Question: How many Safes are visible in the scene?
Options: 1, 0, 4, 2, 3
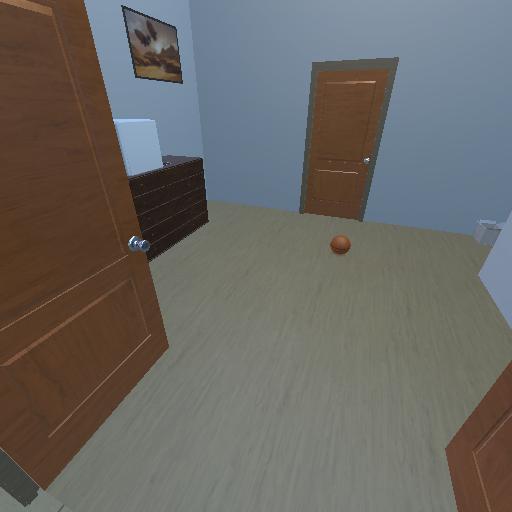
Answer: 1